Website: macys
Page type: billing-address
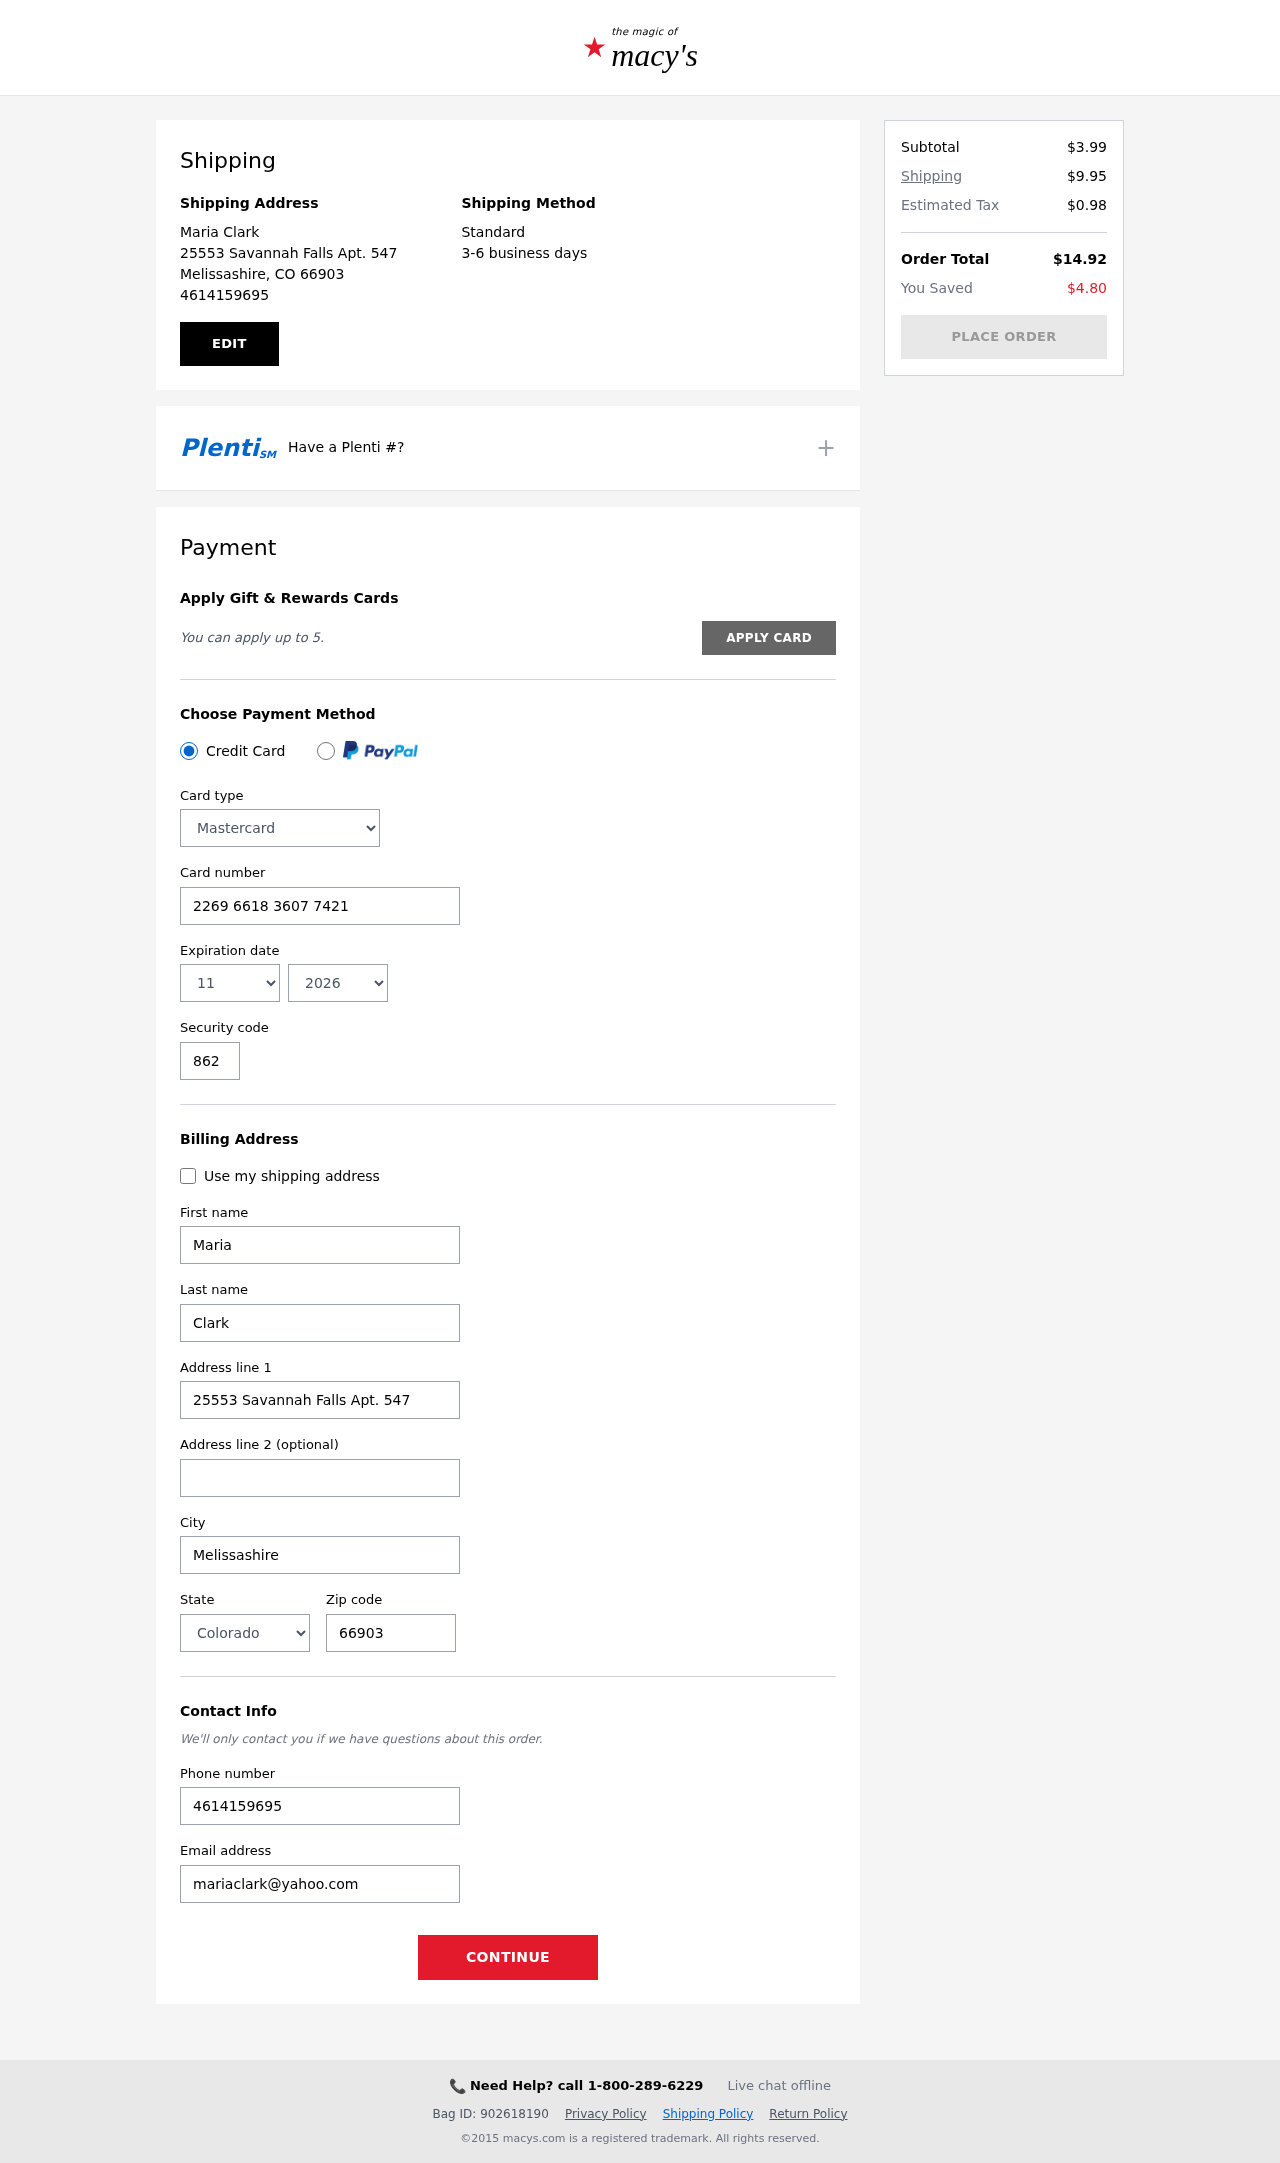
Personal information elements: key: PII_CARD_CVV
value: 862
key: PII_CARD_EXPIRY_MONTH
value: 11
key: PII_CARD_EXPIRY_YEAR
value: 26
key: PII_CARD_NUMBER
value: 2269 6618 3607 7421
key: PII_CARD_TYPE
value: Mastercard
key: PII_CITY
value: Melissashire
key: PII_CITY_STATE_ZIP
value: Melissashire, CO 66903
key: PII_EMAIL
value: mariaclark@yahoo.com
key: PII_FIRSTNAME
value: Maria
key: PII_FULLNAME
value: Maria Clark
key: PII_LASTNAME
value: Clark
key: PII_PHONE
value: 4614159695
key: PII_POSTCODE
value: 66903
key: PII_STATE
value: Colorado
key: PII_STREET
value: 25553 Savannah Falls Apt. 547
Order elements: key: ORDER_SUBTOTAL
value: $3.99
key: ORDER_SHIPPING_COST
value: $9.95
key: ORDER_TAX
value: $0.98
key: ORDER_TOTAL
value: $14.92
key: ORDER_SAVINGS
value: $4.80